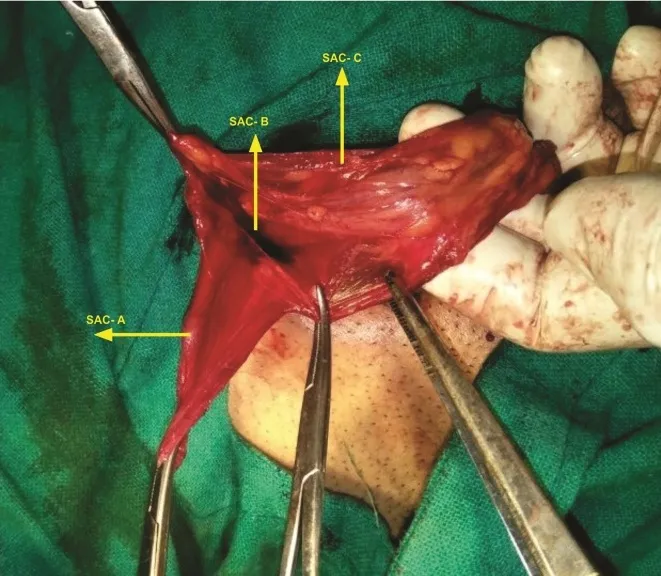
Showing indirect sacs, an unopened sac (A) and the two sacs (B & C) abutting each other with contents.
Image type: medical_photograph (other_medical_photograph)